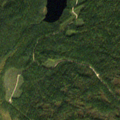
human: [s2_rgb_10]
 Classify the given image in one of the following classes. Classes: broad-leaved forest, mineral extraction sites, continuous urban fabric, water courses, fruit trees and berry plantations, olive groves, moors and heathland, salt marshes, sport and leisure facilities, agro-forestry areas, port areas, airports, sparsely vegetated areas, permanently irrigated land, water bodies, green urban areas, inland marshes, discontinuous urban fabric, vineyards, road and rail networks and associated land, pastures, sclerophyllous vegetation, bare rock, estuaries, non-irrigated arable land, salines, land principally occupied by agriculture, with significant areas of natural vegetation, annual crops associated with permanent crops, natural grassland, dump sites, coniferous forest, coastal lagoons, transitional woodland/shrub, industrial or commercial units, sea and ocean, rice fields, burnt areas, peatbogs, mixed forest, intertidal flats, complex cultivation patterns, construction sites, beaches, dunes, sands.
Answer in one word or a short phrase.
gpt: coniferous forest